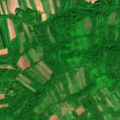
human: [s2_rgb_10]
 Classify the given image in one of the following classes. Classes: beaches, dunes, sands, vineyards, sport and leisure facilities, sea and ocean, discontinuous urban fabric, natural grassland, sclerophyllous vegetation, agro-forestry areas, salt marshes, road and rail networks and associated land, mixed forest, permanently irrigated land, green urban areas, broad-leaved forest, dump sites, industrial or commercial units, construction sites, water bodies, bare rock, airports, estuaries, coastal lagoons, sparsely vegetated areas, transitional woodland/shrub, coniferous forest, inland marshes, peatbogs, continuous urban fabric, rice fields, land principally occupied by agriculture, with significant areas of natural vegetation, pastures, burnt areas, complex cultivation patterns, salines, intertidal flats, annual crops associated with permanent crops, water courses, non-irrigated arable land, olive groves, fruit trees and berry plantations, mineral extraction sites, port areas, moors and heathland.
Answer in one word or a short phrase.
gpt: non-irrigated arable land, complex cultivation patterns, land principally occupied by agriculture, with significant areas of natural vegetation, broad-leaved forest, transitional woodland/shrub